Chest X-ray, PA view. Patient: 68 years old, sex F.
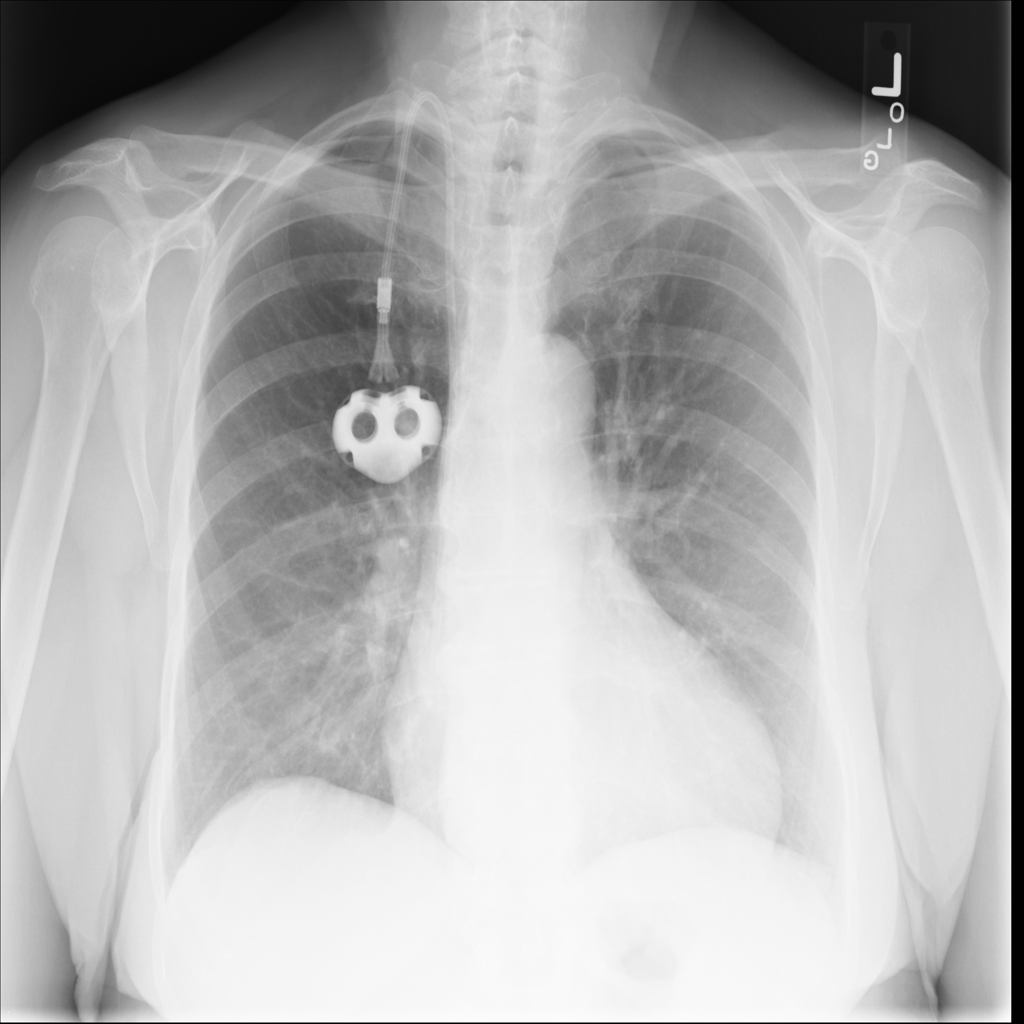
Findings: Mass